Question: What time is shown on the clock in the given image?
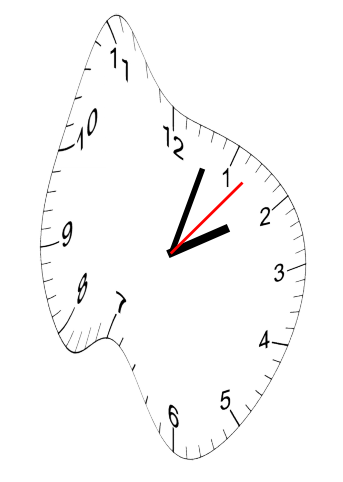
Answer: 02:03:07